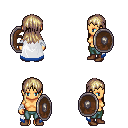
a pixel art fantasy rpg character, female body template, human, tanned skin, white trimmed cape, teal pants, white blonde unkempt hairstyle, white cloth bandages, brown shoes, shield, four views (front, back, left, right), 2x2 character sprite sheet, small pixel art, hard edges, no anti-aliasing